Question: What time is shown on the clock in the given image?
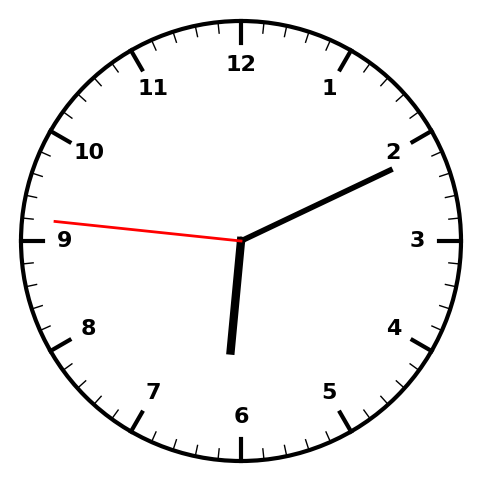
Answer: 06:10:46